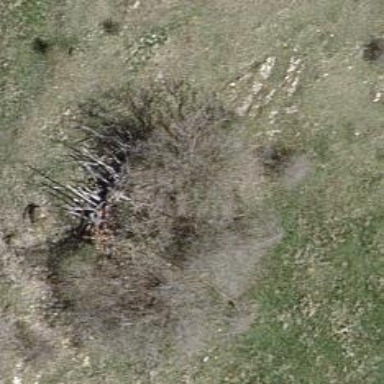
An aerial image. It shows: Single tag "natural: tree."